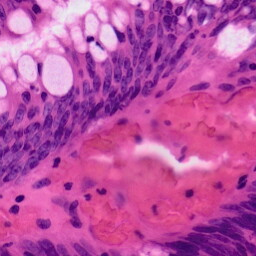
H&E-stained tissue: Colon